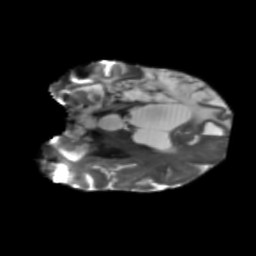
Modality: T2w
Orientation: coronal
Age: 71
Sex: female
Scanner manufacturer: siemens
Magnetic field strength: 3 T
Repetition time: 5.47 s
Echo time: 0.0854 s